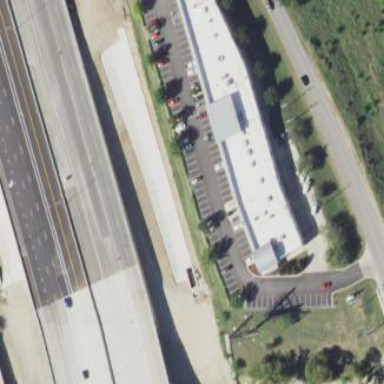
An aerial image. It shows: Retail building.